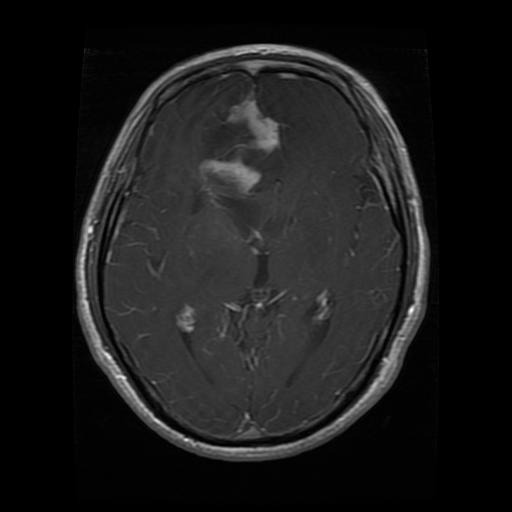
Label: glioma